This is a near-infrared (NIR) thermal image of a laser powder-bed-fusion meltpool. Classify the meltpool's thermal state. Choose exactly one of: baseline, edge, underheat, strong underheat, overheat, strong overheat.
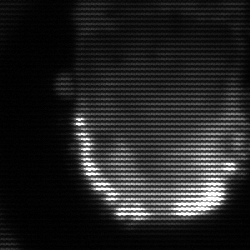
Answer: baseline